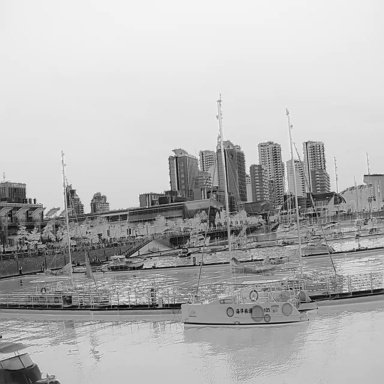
There are five sailboats in the infrared image.